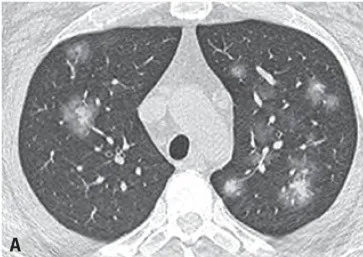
Halo sign. Axial . Images in multislice computed tomography show small multiple solid nodules with ground-glass halo in upper.
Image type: radiology (ct)